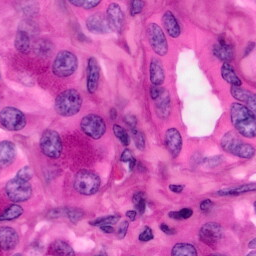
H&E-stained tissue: Pancreatic